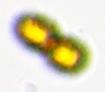
Label: Margalefidinium